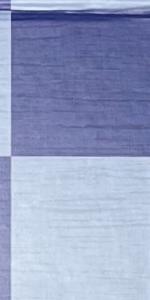
Label: Empty